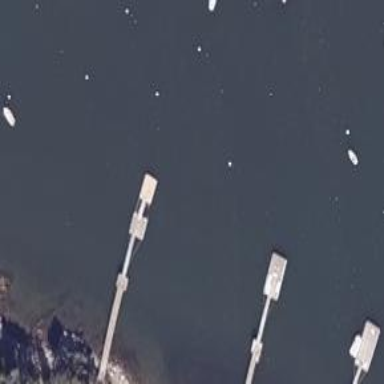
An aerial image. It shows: Man-made pier.